Question: I have the following relationship set up in my Core Data model, in my shopping cart app.
'Menu' ->> 'Product' <<- 'Cart' (See picture below).

And a Objective-C category with the following code:
'''
+ (Cart *)addProductToCartWithProduct:(Product *)product inManagedObjectContext:(NSManagedObjectContext *)context
{
Cart *cart = [NSEntityDescription insertNewObjectForEntityForName:@"Cart" inManagedObjectContext:context];
NSManagedObjectID *retID = [product objectID];
[(Product *)[context objectWithID:retID] setInCart:cart];
[cart addProductsObject:(Product *)[context objectWithID:retID]];
return cart;
}
'''
When the user pushes the "add to cart" button in the app, this method is fired (the method above). I now want to fetch these products (which is added to the cart by the user), in my other class, where the "cart" is located. I want these products to be shown in my 'UITableView' in that class, I therefore use an FRC.
I have the following code right now.
'''
- (void)loadCart
{
NSFetchRequest *fetchRequest = [[NSFetchRequest alloc] init];
fetchRequest.entity = [NSEntityDescription entityForName:@"Cart" inManagedObjectContext:_theManagedObjectContext];
NSSortDescriptor *sortDescriptor = [[NSSortDescriptor alloc] initWithKey:@"id" ascending:YES];
fetchRequest.sortDescriptors = [[NSArray alloc] initWithObjects:sortDescriptor, nil];
[NSFetchedResultsController deleteCacheWithName:@"cartproducts"];
self.fetchedResultsController = [[NSFetchedResultsController alloc] initWithFetchRequest:fetchRequest managedObjectContext:_theManagedObjectContext sectionNameKeyPath:nil cacheName:@"cartproducts"];
_fetchedResultsController.delegate = self;
NSError *error = nil;
if (![_fetchedResultsController performFetch:&error]) {
NSLog(@"Fetch Failed");
}
}
'''
My 'UITableview' 'cellForRowAtIndexPath:' method.
'''
- (UITableViewCell *)tableView:(UITableView *)aTableView cellForRowAtIndexPath:(NSIndexPath *)indexPath
{
static NSString *plainCellIdentifier = @"OrderCell";
ProductsCell *cell = (ProductsCell *)[aTableView dequeueReusableCellWithIdentifier:plainCellIdentifier];
if (!cell) {
cell = [[ProductsCell alloc] initWithStyle:UITableViewCellStyleDefault reuseIdentifier:plainCellIdentifier];
}
Cart *ret = (Cart *)[self.fetchedResultsController objectAtIndexPath:indexPath];
// How to show the product names using the relationship?
cell.title = ret.products ??;
[cell setNeedsDisplay];
return cell;
}
'''
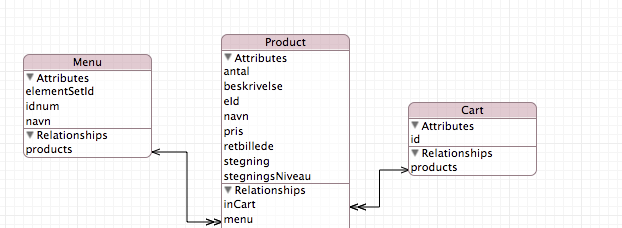
Answer: To display product for one specific cart, you would create the fetched results controller
as follows :
'''
Cart *theCart = ... the cart that you want display products for ...
// Fetch request for "Product":
NSFetchRequest *fetchRequest = [NSFetchRequest fetchRequestWithEntityName:@"Product"];
// Fetch only products for the cart:
NSPredicate *predicate = [NSPredicate predicateWithFormat:@"inCart = %@", theCart];
[fetchRequest setPredicate] = predicate;
// Assuming that you want to sort by "navn":
NSSortDescriptor *sortDescriptor = [[NSSortDescriptor alloc] initWithKey:@"navn" ascending:YES];
[fetchRequest setSortDescriptors:@[sortDescriptor]];
self.fetchedResultsController = [[NSFetchedResultsController alloc] initWithFetchRequest:fetchRequest managedObjectContext:_theManagedObjectContext sectionNameKeyPath:nil cacheName:nil];
_fetchedResultsController.delegate = self;
'''
The fetched objects are now 'Product' objects, therefore in 'cellForRowAtIndexPath:' you would do for example:
'''
...
Product *product = [self.fetchedResultsController objectAtIndexPath:indexPath];
cell.title = product.navn;
'''
The fetched results controller uses a cache (as far as I know) only for section information, so there is no need to specify a 'cacheName:' here.